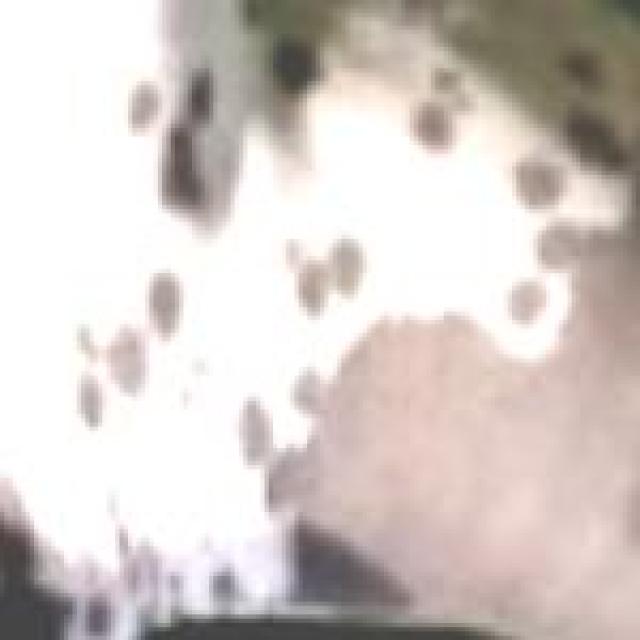
Healthy canine skin — no visible lesions, inflammation, or abnormalities. The skin and coat appear normal.